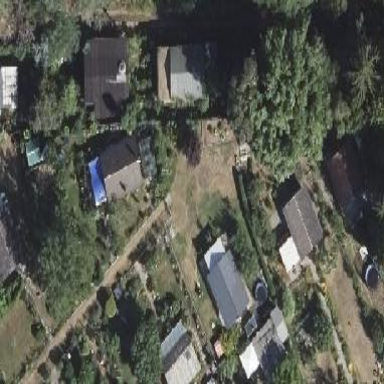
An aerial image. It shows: Plot within allotments.